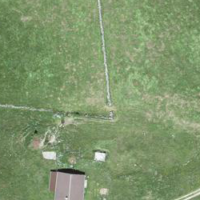
EUNIS habitat code: 23
Species observed at this site:
Silene dioica
Cerastium tomentosum